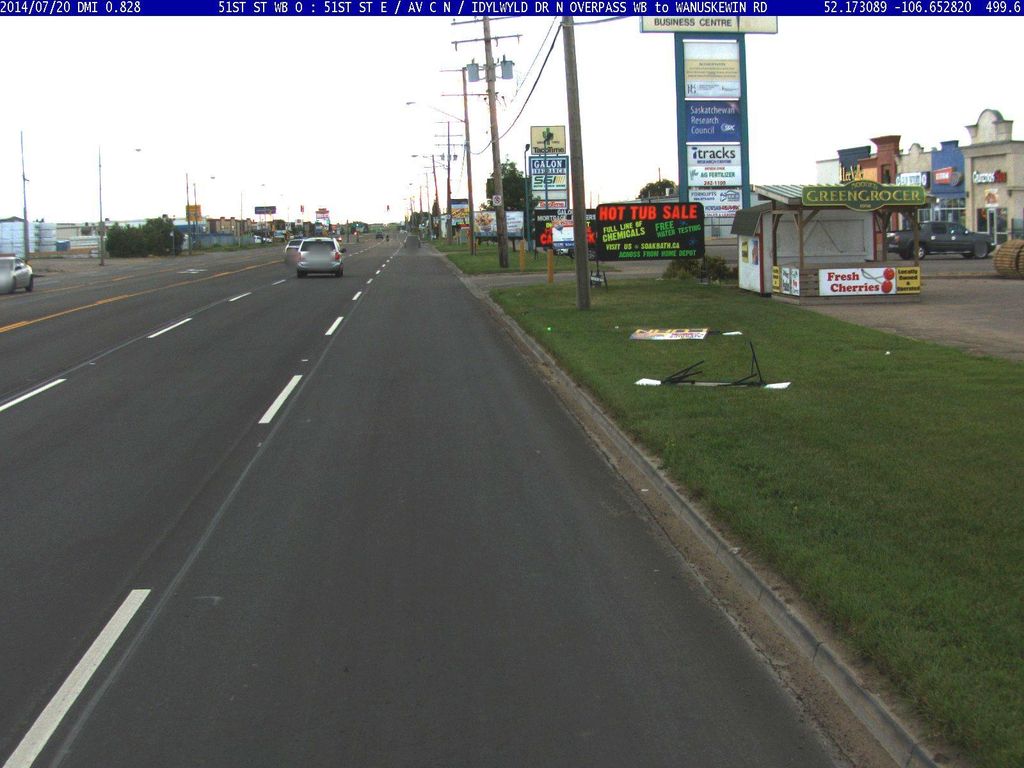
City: saskatoon